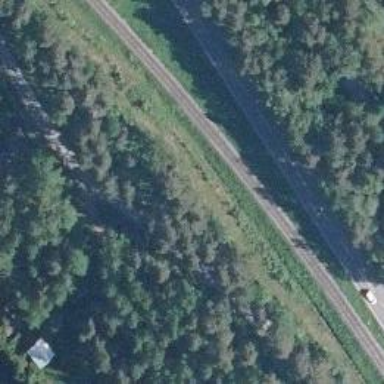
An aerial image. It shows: Nordic path road.